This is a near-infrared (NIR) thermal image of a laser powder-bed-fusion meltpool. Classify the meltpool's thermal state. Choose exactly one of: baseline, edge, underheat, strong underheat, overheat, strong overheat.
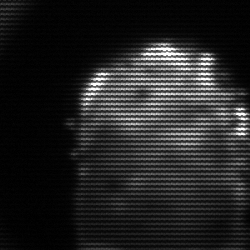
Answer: baseline